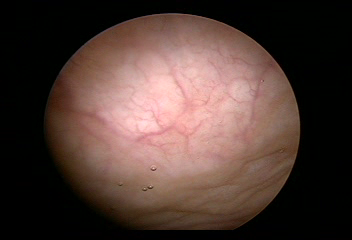
Modality: WLC
Class: Normal mucosa
Bladder cancer association: No